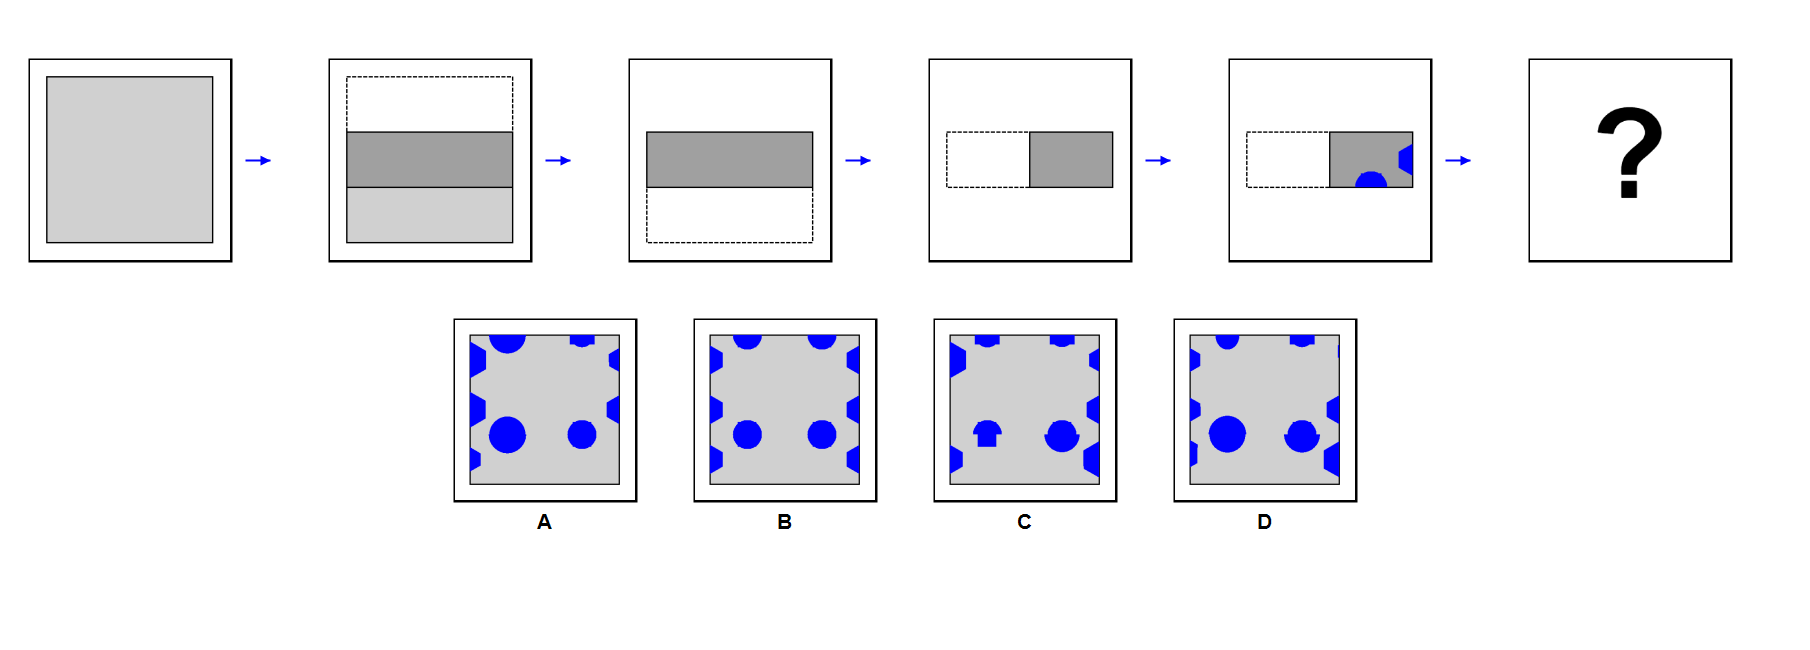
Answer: B